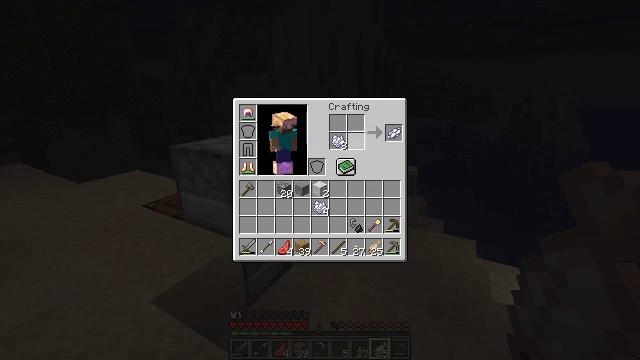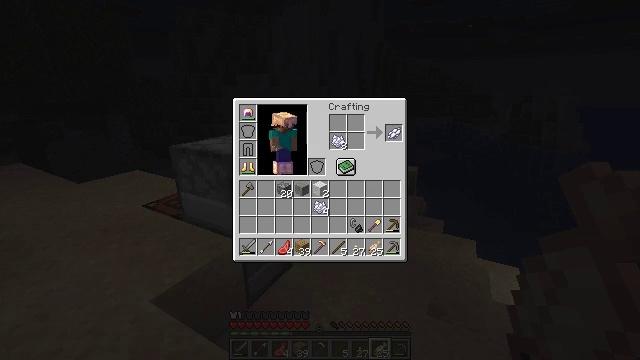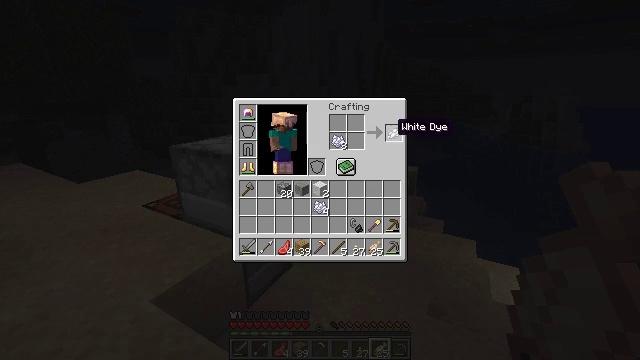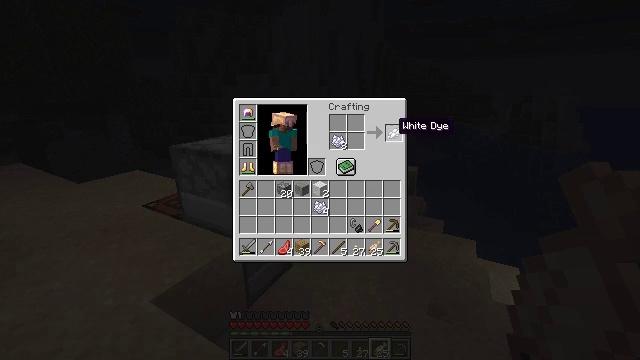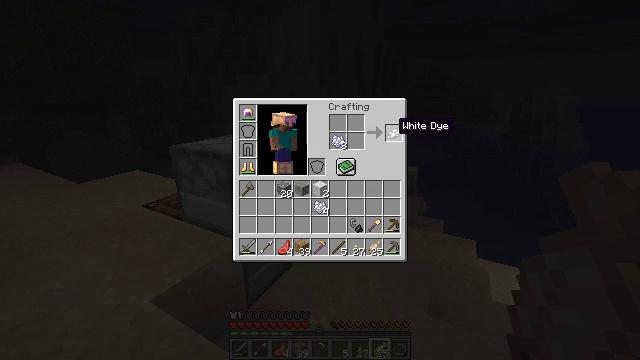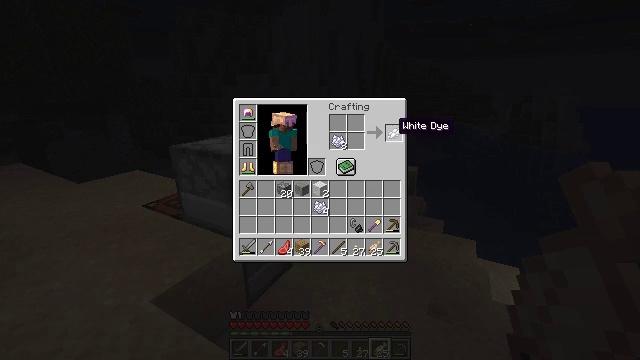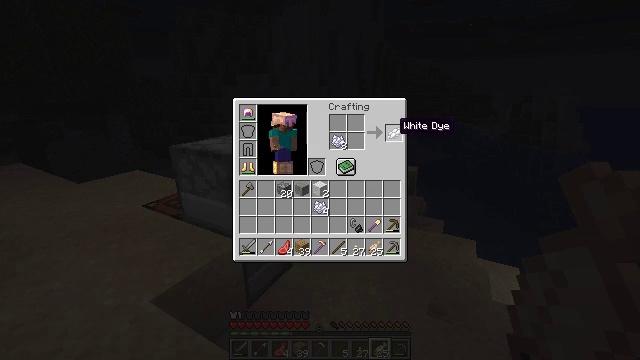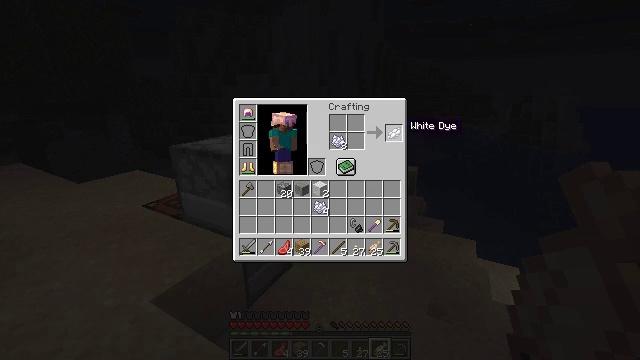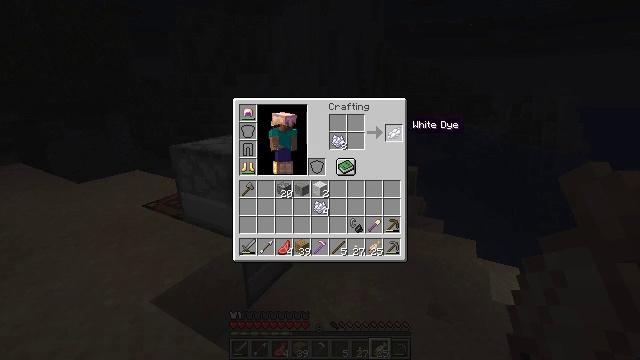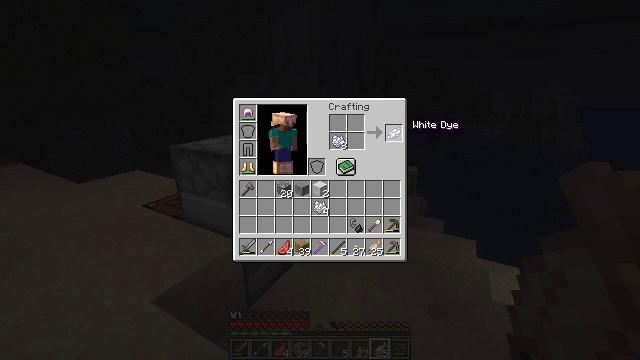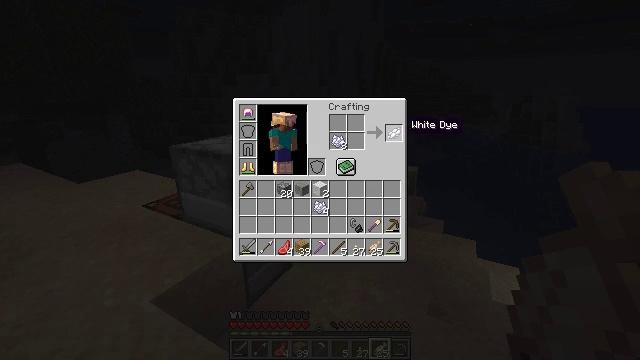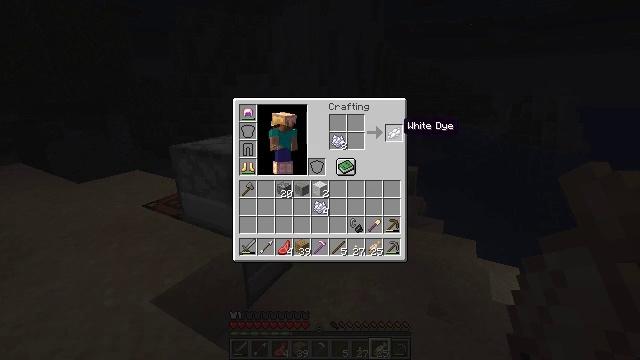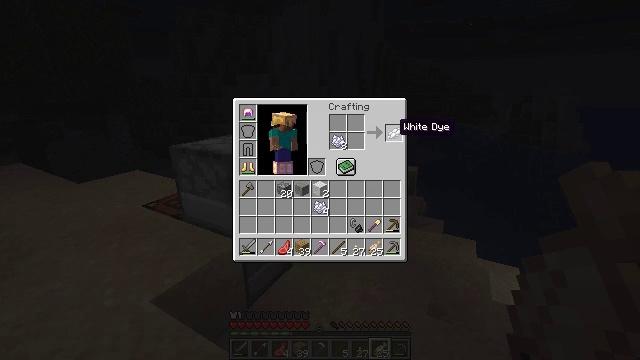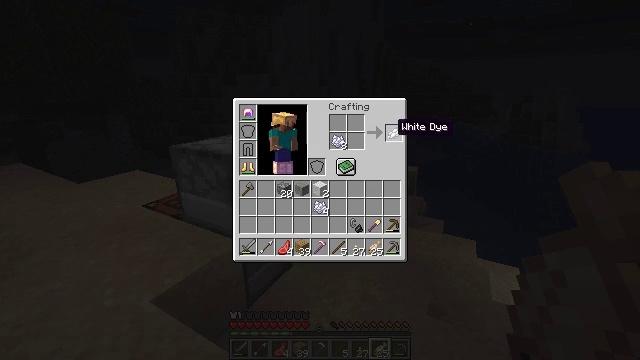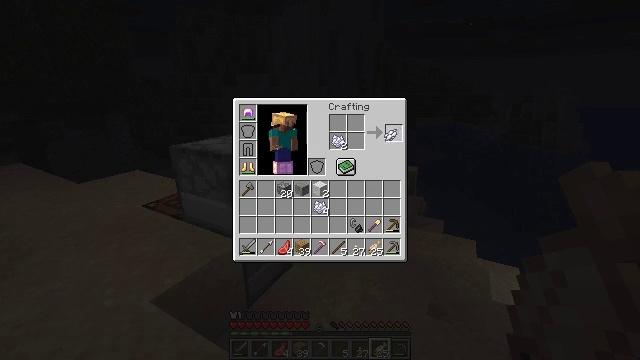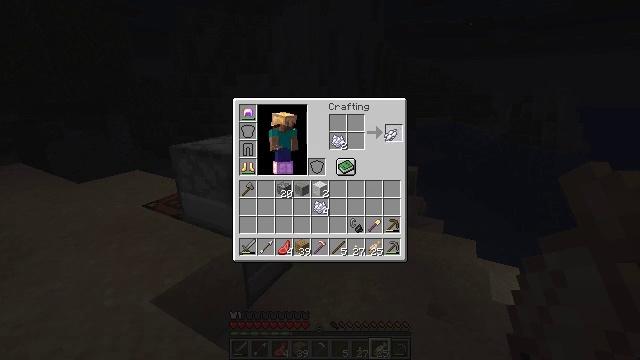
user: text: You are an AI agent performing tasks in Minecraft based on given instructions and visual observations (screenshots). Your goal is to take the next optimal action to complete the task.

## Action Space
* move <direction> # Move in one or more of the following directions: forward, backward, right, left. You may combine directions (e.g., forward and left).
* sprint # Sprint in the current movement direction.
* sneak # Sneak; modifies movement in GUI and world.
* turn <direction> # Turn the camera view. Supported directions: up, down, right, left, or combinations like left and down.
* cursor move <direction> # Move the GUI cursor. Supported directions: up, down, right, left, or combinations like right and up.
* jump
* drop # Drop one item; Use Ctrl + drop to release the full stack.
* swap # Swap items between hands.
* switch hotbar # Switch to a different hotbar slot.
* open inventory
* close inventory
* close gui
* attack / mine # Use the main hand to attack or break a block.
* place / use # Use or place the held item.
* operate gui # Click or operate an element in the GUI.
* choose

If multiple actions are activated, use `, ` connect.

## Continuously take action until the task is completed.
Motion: motion action
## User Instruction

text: Prepare to craft white dye.
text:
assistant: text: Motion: cursor move right
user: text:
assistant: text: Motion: no_op
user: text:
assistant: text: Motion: no_op
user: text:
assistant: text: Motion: no_op
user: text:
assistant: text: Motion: no_op
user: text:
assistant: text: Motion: no_op
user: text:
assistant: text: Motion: cursor move right
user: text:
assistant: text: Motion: no_op
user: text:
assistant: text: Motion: no_op
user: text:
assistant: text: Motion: no_op
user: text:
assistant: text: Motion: no_op
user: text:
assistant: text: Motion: no_op
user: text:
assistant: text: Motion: no_op
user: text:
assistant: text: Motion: operate gui
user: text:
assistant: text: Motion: operate gui
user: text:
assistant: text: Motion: operate gui
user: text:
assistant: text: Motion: cursor move left
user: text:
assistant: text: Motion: cursor move left and down
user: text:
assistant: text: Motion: cursor move left and down
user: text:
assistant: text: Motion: cursor move left and down
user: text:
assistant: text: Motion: no_op
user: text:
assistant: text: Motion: no_op
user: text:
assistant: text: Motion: no_op
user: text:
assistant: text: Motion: no_op
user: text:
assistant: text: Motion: cursor move down
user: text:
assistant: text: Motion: cursor move right
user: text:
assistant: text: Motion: cursor move right
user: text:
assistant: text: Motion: cursor move up
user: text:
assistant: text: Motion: no_op
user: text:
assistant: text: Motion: operate gui